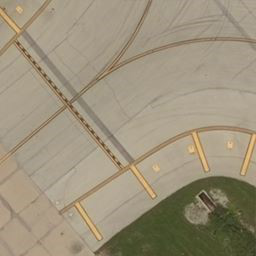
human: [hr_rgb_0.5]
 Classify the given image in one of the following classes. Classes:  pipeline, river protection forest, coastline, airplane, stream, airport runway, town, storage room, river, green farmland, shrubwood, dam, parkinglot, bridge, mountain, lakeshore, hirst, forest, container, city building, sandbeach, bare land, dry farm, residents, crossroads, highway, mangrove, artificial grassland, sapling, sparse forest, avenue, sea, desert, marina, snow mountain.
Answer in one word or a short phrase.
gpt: airport runway